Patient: sex F, age 72
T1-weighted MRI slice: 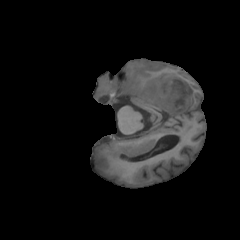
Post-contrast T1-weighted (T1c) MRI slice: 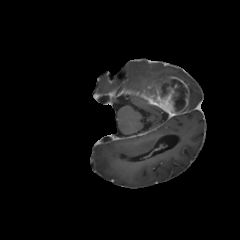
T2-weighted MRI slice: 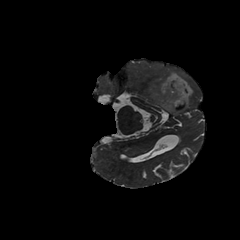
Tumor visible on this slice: yes
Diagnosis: Glioblastoma, IDH-wildtype
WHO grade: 4